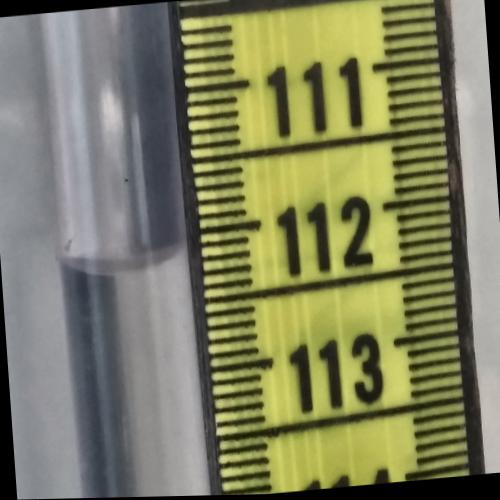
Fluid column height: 112.2 cm